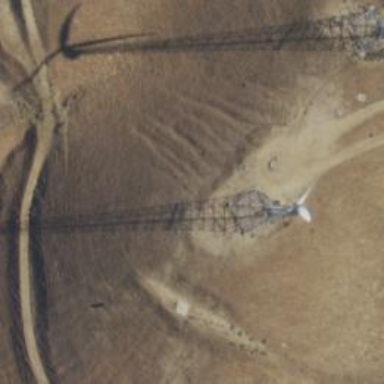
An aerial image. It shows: Wind power generator employing wind turbines.